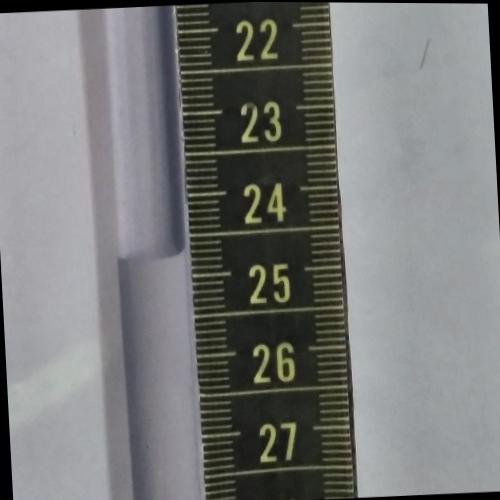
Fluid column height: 24.7 cm